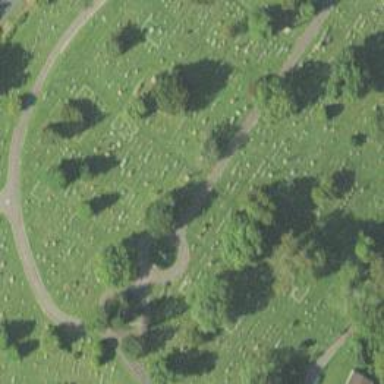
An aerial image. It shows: Historic memorial.